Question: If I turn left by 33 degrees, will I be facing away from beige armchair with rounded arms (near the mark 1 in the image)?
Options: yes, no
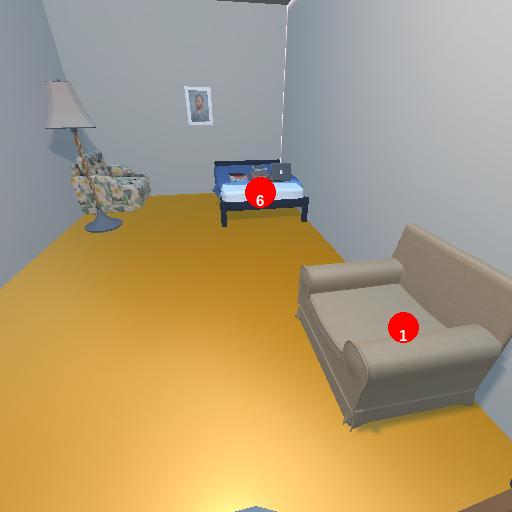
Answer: yes